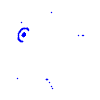
Particle: pion